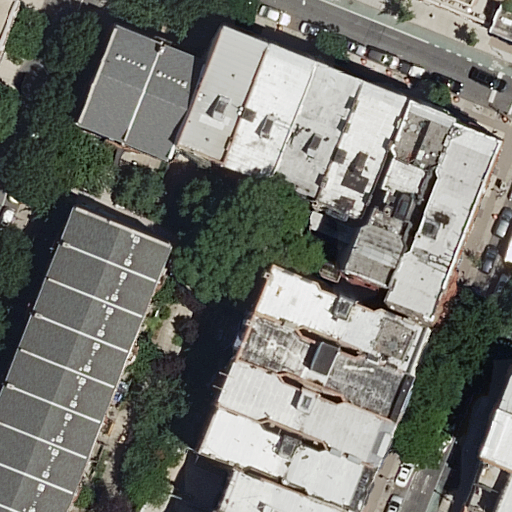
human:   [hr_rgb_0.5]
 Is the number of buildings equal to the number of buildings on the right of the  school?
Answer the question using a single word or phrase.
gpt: no

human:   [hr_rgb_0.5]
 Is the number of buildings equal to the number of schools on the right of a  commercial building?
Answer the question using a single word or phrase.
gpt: no

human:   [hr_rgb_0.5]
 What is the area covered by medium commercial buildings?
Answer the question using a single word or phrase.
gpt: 0m2

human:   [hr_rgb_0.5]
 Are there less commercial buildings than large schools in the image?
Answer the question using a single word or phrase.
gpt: yes

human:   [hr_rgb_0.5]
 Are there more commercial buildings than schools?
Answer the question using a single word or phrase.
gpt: no

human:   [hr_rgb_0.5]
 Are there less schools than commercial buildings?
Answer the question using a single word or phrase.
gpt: no

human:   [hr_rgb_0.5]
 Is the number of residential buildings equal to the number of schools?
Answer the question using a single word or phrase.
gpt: no

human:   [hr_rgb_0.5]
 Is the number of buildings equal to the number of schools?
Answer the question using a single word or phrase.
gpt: no

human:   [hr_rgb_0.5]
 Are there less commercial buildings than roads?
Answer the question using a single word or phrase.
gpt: yes

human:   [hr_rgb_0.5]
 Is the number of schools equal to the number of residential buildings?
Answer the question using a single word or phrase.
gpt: no

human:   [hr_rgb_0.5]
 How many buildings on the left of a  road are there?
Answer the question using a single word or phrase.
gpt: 22

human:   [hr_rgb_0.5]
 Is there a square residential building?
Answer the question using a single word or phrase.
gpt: no

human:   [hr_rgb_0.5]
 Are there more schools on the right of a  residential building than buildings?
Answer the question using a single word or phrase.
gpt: no

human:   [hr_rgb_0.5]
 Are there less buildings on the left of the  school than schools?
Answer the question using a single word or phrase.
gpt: yes

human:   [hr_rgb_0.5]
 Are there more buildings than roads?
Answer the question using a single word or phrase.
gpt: yes

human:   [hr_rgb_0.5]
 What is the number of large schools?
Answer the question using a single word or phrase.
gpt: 1

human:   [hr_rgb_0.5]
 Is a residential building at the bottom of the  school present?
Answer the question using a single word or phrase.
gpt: yes

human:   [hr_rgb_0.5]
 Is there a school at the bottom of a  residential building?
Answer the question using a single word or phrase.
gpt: no

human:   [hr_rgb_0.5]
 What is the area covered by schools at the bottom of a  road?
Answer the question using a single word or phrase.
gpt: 0m2

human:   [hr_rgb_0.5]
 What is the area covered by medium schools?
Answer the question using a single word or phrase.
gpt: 0m2

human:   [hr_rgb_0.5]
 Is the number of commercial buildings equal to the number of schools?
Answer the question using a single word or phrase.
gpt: no

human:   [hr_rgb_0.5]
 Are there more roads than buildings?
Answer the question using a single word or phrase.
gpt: no

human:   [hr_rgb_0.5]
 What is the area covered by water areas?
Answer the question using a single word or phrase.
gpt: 0m2

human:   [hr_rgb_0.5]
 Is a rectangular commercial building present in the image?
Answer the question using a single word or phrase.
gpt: no

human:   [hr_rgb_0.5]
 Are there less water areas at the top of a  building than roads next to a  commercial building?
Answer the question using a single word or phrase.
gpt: no

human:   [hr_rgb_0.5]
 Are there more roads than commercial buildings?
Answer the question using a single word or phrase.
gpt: yes

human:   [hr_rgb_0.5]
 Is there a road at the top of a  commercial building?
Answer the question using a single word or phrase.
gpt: no

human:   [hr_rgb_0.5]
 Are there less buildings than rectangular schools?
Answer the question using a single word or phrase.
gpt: no

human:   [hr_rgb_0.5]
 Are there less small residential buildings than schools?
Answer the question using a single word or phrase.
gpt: no

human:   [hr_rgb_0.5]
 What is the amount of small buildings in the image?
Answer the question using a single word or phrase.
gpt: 7

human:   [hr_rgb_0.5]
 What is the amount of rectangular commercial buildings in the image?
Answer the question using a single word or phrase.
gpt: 0

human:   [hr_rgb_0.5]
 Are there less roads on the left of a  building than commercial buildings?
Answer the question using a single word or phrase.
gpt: no

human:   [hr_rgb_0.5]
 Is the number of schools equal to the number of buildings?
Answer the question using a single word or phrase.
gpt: no

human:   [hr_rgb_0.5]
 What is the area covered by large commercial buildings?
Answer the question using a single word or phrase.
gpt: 0m2

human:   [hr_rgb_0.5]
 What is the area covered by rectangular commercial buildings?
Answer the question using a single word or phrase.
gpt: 0m2

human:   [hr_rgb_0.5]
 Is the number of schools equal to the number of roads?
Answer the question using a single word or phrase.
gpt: no